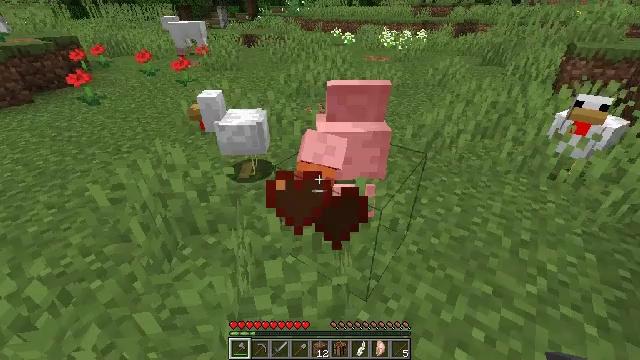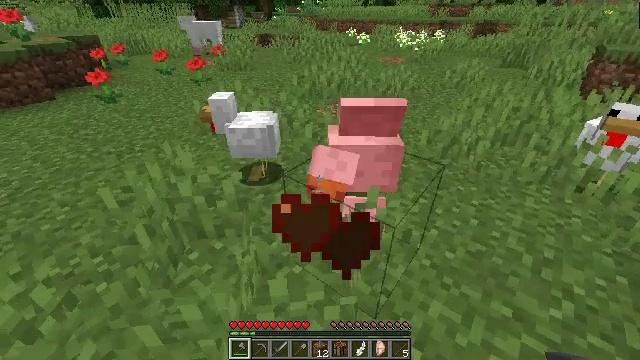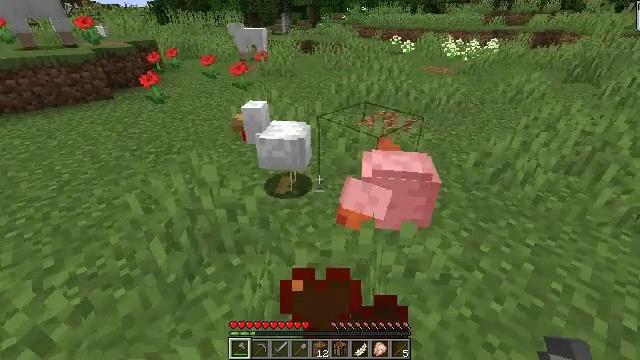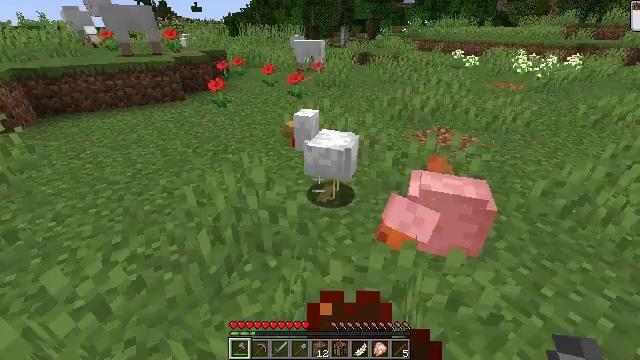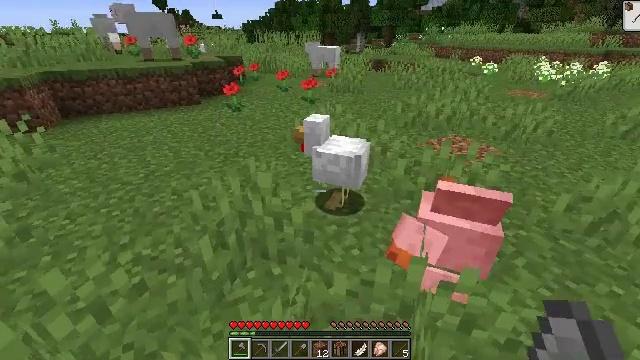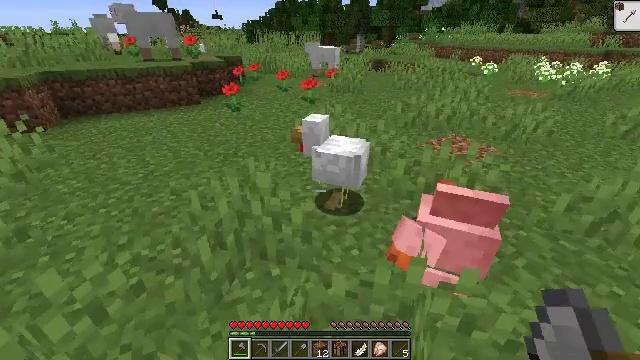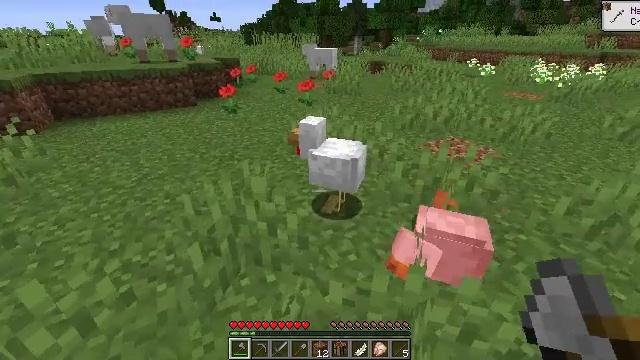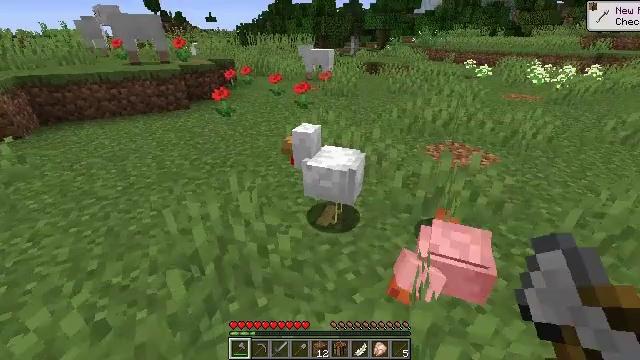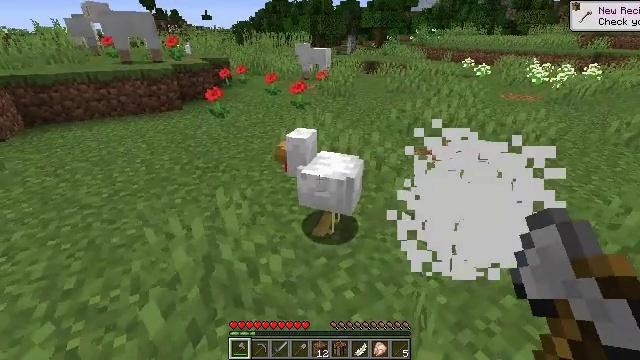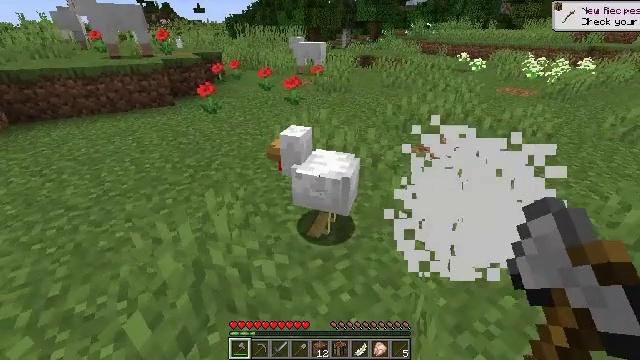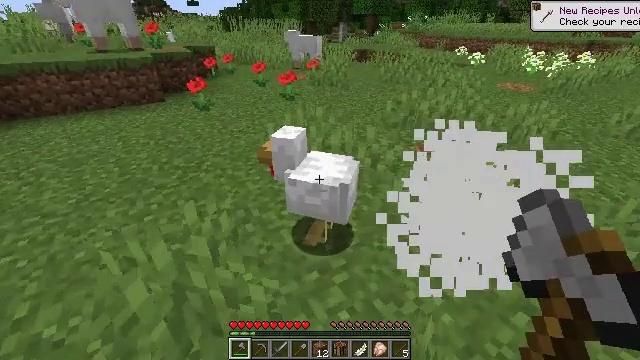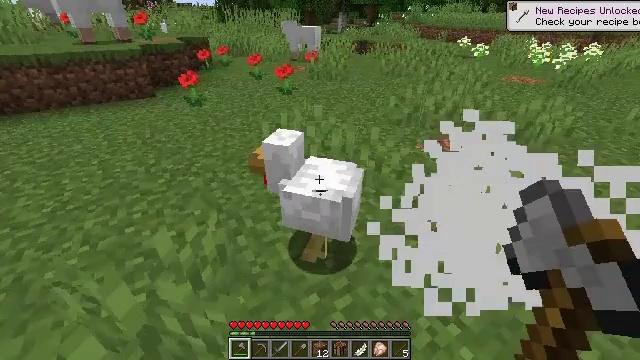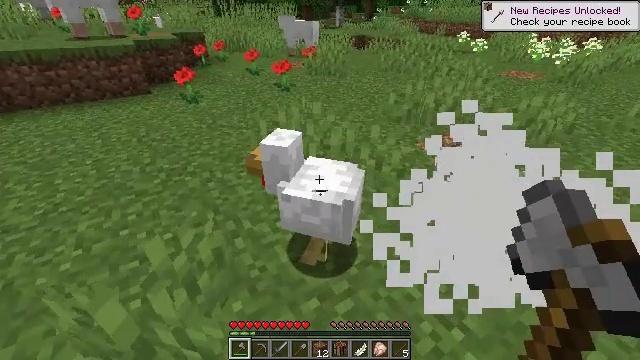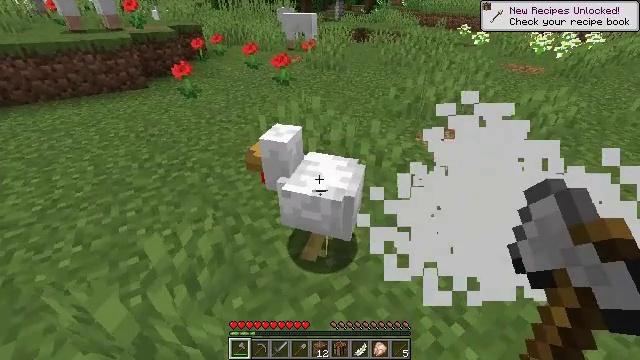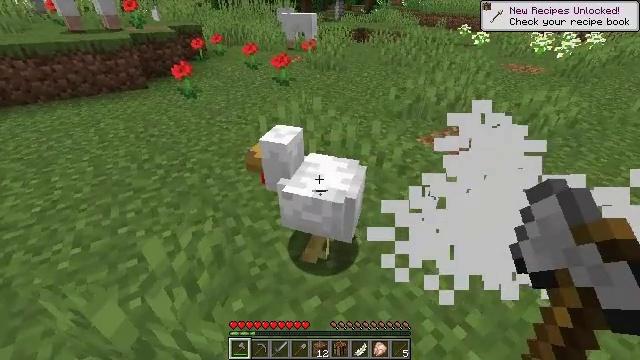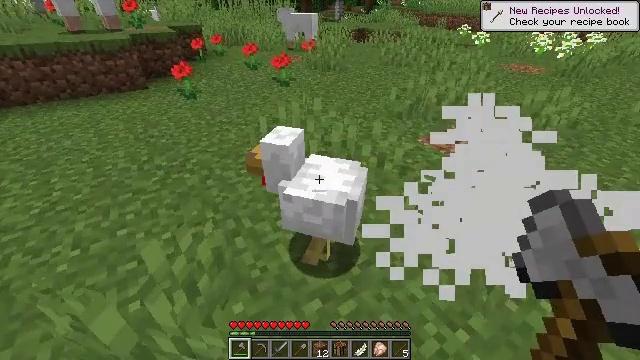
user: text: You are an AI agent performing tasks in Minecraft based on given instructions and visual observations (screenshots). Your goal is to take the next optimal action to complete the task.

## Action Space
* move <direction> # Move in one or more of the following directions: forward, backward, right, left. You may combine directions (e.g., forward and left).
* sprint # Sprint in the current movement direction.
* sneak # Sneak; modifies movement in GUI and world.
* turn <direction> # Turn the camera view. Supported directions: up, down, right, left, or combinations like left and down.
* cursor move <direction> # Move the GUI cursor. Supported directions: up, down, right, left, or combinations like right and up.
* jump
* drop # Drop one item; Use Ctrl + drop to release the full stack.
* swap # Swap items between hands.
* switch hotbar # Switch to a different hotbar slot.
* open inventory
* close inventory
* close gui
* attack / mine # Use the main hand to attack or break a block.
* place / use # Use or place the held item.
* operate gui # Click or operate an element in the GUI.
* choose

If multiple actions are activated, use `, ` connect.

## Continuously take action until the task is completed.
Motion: motion action
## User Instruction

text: Kill mobs.
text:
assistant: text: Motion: move forward, turn left
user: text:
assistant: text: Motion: turn left and up
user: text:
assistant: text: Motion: turn left and up
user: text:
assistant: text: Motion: turn left and up
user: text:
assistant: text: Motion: no_op
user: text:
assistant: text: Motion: move forward
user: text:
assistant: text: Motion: move forward
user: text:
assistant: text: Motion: move forward
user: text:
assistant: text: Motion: move forward, turn right and down
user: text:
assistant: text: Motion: move forward, turn down
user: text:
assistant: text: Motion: turn down
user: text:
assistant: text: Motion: no_op
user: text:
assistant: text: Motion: turn down
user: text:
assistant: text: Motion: no_op
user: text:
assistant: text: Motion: attack / mine
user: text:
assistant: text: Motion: attack / mine
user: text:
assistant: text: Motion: no_op
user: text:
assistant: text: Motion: no_op
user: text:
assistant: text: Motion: no_op
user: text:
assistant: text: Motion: no_op